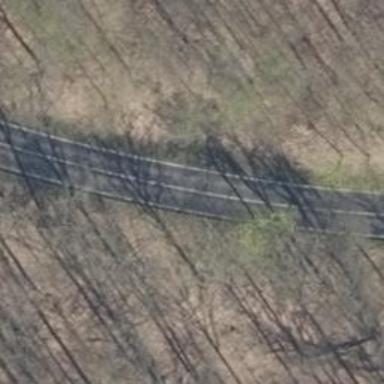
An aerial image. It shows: Primary road with asphalt surface.